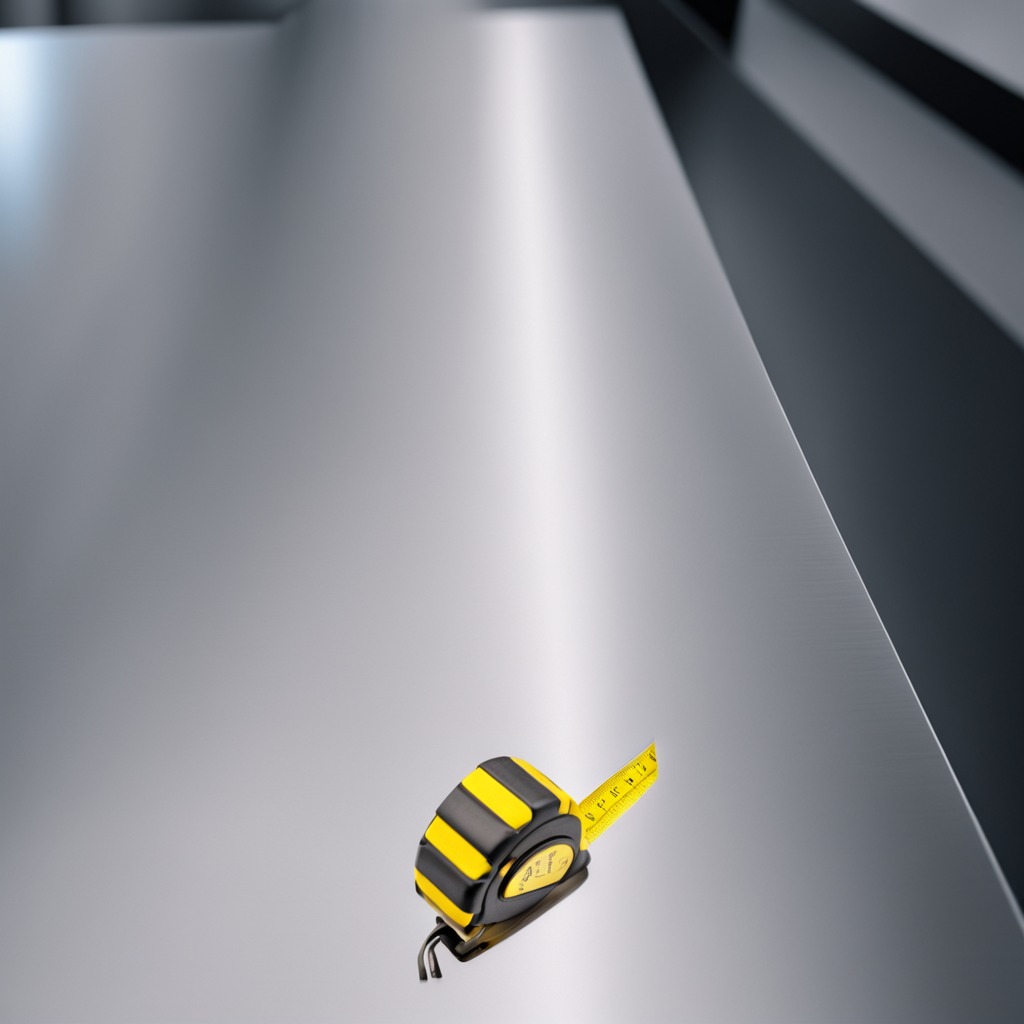
A measuring tape is lying on a stainless steel table in a high-end prototyping lab.